Question:
I have 6 different headers under the WIPTX worksheet that will be pulling information from the TestData tab which is essentially data that will be uploaded from a SharePoint site. I want to be able to copy and paste rows that have specific values like the type of status or by name
under each header in the WIPTX worksheet. Headers are in columns A-C, E-G, I-K, M-O, Q-S, and U-W. Headers are of different status's that are in the TestData worksheet. Status include Assigned, Accepted, In Progress, On Hold, Completed, and Cancelled.
Will this be possible?
Code that I have so far works but it does not paste under specific header columns.
I have tried researching and looing at other sources but I am still not able to find the right code that is specific to what I am looking for.
'''
Sub Update1()
Dim LastRow1 As Long, LastRow2 As Long, i As Long
With ThisWorkbook.Worksheets("TestData")
LastRow1 = .Cells(.Rows.Count, "A").End(xlUp).Row
For i = 1 To LastRow1
If .Range("A" & i).Value = "Thomas Xiong" Then
LastRow2 = ThisWorkbook.Worksheets("All Projects with NetBuilds").Cells(ThisWorkbook.Worksheets("All Projects with NetBuilds").Rows.Count, "A").End(xlUp).Row
.Rows(i).Copy ThisWorkbook.Worksheets("All Projects with NetBuilds").Rows(LastRow2 + 1)
End If
Next i
End With
End Sub
'''
Is this possible?
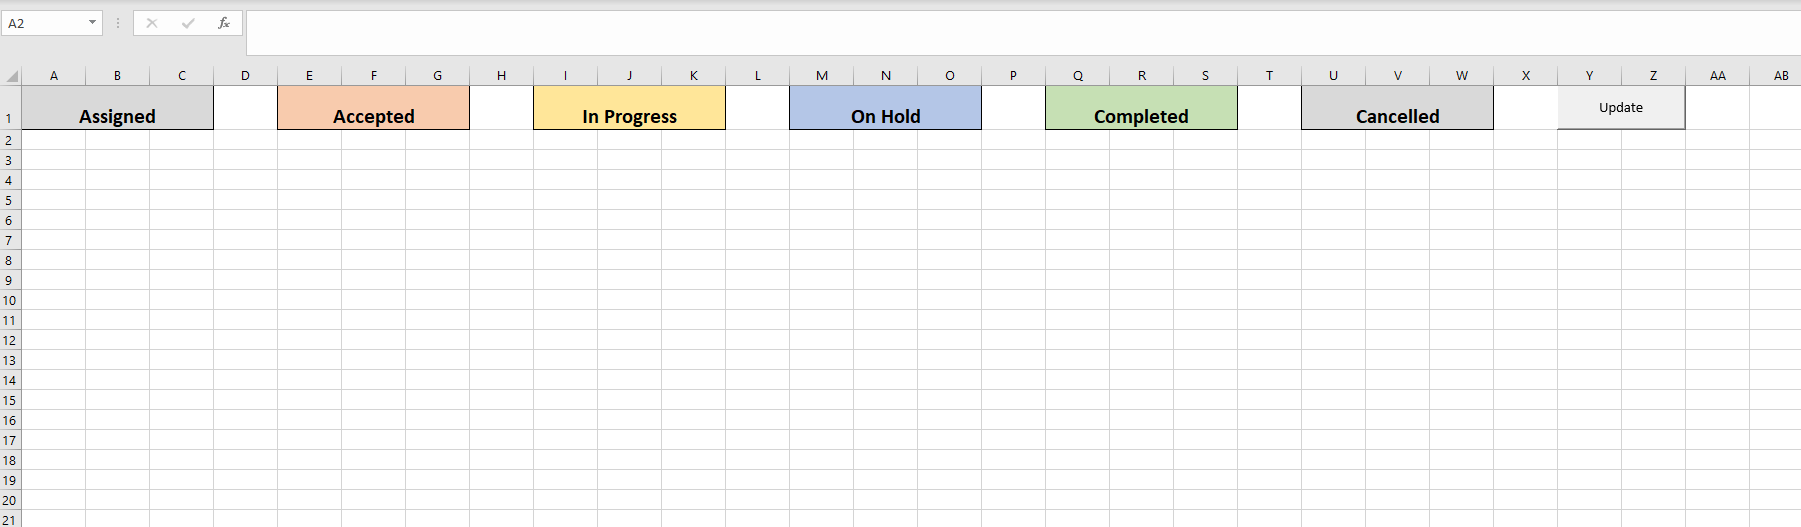
Answer: I think this should help you:
'''
Option Explicit
Sub Update1()
Dim wsData As Worksheet, wsProjects As Worksheet, LastRow As Long, Col As Integer, CopyRange As Range, C As Range
With ThisWorkbook
Set wsData = .Sheets("TestData") 'refering the worksheet with all the data
Set wsProjects = .Sheets("All Projects with NetBuilds") 'refering the worksheet with the headers
End With
For Each C In wsData.Range("A2", wsData.Cells(1, 1).End(xlDown)) 'Lets assume the criteria is on the column A
With wsData
Select Case C.Value
Case "Assigned"
With wsData
Set CopyRange = .Range(.Cells(C.Row, 3), .Cells(C.Row, 5)) 'Here I'm assuming you want to copy data from Columns B To D
End With
Case "Accepted"
With wsData
Set CopyRange = .Range(.Cells(C.Row, 7), .Cells(C.Row, 9)) 'Here I'm assuming you want to copy data from Columns G To I
End With
'... all your headers
End Select
End With
With wsProjects
Col = .Cells.Find(C).Column 'Find the header column
LastRow = .Cells(.Rows.Count, Col).End(xlUp).Row + 1 'find the last row on that header
CopyRange.Copy .Cells(LastRow, Col) 'paste the range (this method will copy everything from the source)
End With
Next C
'In case you are always copying the same range of cells skip the select case, delete the CopyRange variable and just copy paste on the last block
End Sub
'''